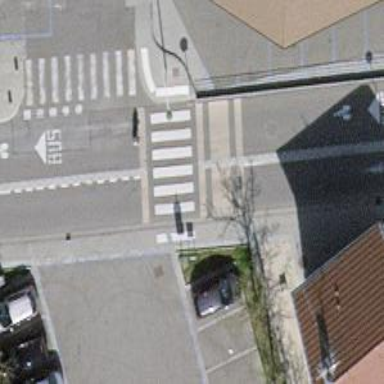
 there is bus lane. The road also includes cycleway that shares the busway."